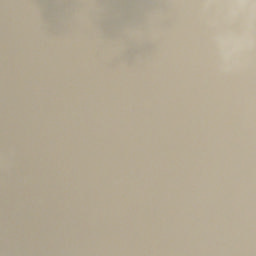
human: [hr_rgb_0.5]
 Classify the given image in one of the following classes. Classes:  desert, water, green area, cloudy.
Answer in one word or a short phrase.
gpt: cloudy